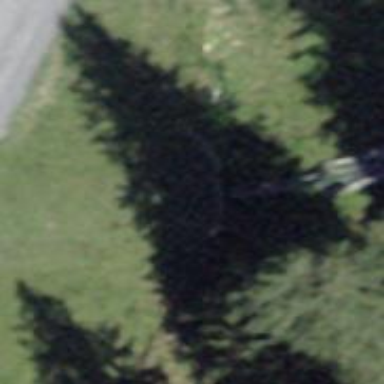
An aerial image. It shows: Tunnel leading to summer toboggan attraction.